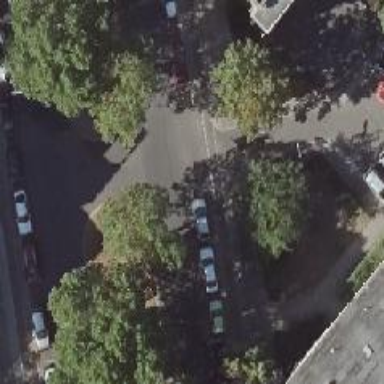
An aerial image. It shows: Unmarked crossing on the road.